Question: I have some subviews that I place inside each of my tab bar's view controllers. Right now I'm sizing it with a pixel count but it only works on the iPhone 4 and 4s and not the iPhone 5 because of the longer screen size. I could check for the device and then size it that way but I feel like there has to be an easier way to do this.
'''
viewController1.view.frame = CGRectMake(0, 0, 320, 460);
'''
I colored the subview yellow so it's easier to see.

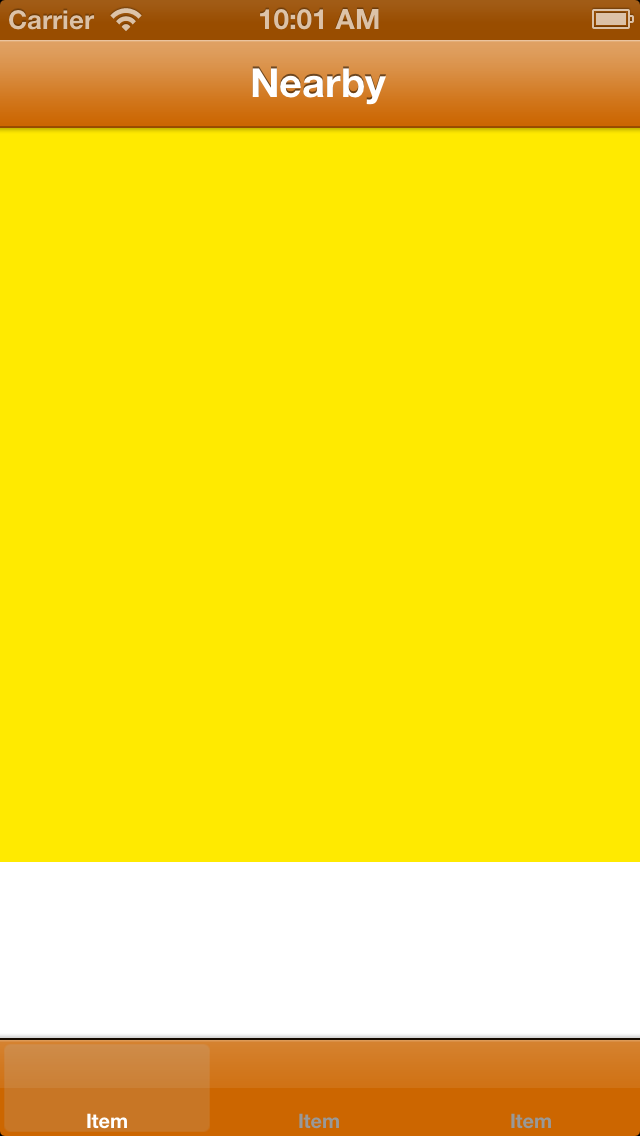
Answer: 1. You should NOT change frame of tabbar's content view controller's view. UITabBar takes itself care of sizing the child view controller's frame properly.
2. If you want to add subview to content view controller (controller under some tab) and make that view to always automatically resize with the controllers main view (self.view), you can use combination of superviews frame and autoresizing.
Example code (you can do this in '- (void)viewDidLoad' for example):
'''
UIView *view = [[UIView alloc] initWithFrame:self.view.bounds];
view.autoresizingMask = UIViewAutoresizingFlexibleWidth | UIViewAutoresizingFlexibleHeight;
[self.view addSubview:view];
'''